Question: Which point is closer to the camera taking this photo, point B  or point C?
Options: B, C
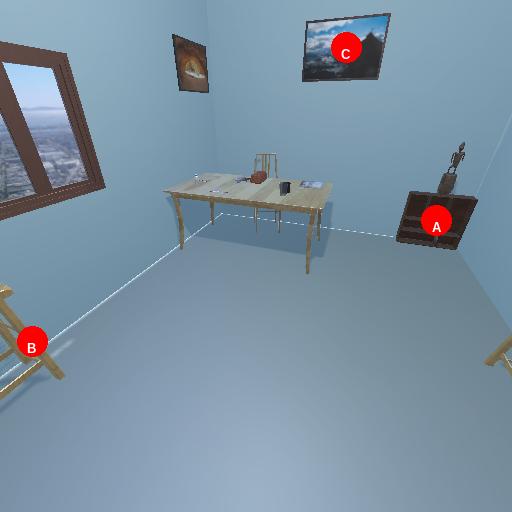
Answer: B